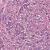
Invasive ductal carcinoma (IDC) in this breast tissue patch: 1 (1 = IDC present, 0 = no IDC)